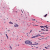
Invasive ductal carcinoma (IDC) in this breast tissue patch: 1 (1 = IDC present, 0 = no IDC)